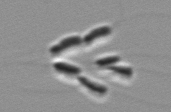
Label: Dinobryon